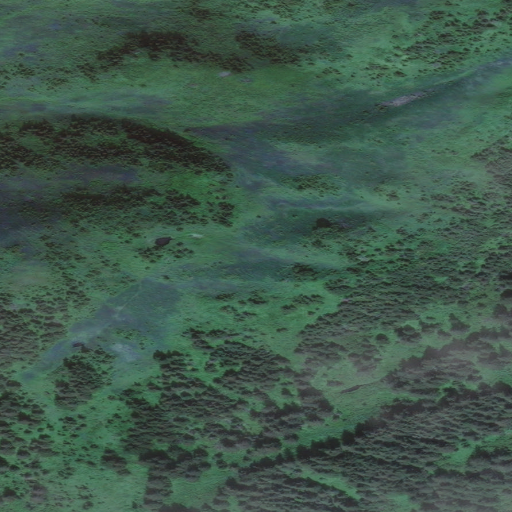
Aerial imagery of ridge(s) in Alaska named Kushtaka Ridge containing only unknown